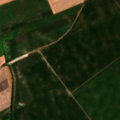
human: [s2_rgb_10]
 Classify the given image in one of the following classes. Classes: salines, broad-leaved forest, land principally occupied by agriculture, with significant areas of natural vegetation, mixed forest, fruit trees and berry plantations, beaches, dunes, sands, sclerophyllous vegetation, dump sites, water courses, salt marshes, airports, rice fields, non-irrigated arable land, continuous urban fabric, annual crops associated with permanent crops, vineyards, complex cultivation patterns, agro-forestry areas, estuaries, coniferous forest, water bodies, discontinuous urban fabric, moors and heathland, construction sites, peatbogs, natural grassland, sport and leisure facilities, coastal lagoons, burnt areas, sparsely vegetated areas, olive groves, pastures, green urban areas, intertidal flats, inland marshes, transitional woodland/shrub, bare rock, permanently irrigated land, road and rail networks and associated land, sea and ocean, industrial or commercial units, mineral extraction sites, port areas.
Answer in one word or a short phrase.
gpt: non-irrigated arable land